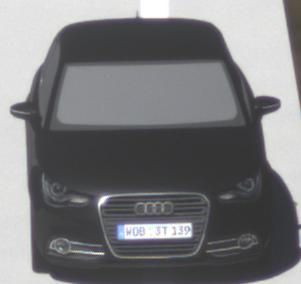
Make: Audi
Model: A1 Sportback 1.2 TFSI
Detailed model: A1 (8X) Sportback
Model produced from: 2012/03
Model produced until: 2014/11
Doors: 5
Color: black
Road condition: dry road
Daytime: midday
Contrast: high contrast